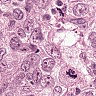
Metastatic tissue present: yes